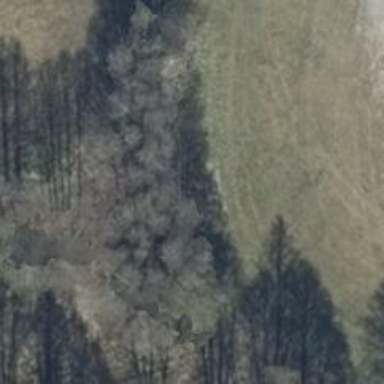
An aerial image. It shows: Row of deciduous broadleaved trees.